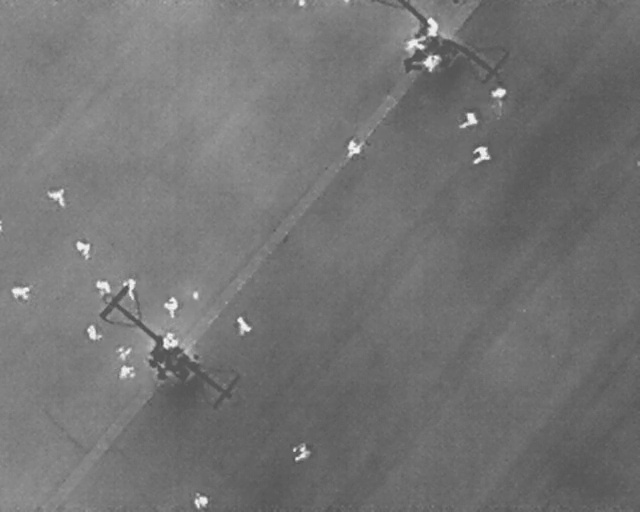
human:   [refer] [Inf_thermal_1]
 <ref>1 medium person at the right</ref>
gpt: <box>[[73, 28, 76, 32, 2]]</box>

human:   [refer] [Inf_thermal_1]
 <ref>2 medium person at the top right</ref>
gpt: <box>[[72, 21, 74, 25, 164], [77, 16, 78, 19, 163]]</box>

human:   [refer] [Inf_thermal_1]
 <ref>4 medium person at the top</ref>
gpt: <box>[[65, 4, 69, 6, 2], [66, 10, 69, 13, 2], [63, 6, 66, 10, 158], [53, 27, 56, 30, 2]]</box>

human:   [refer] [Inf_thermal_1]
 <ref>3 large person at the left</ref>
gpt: <box>[[6, 36, 10, 40, 2], [25, 58, 28, 61, 2], [18, 55, 21, 58, 2]]</box>

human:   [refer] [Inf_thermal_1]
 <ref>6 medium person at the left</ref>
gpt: <box>[[11, 47, 14, 50, 2], [14, 54, 16, 57, 2], [25, 65, 27, 67, 2], [13, 63, 16, 66, 2], [2, 55, 4, 58, 2], [18, 67, 20, 70, 2]]</box>